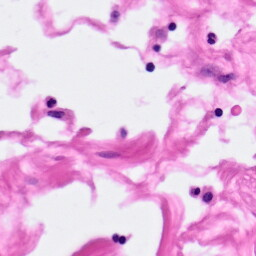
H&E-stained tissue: Pancreatic